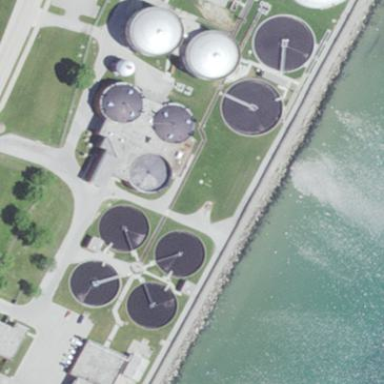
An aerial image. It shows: Wastewater plant.